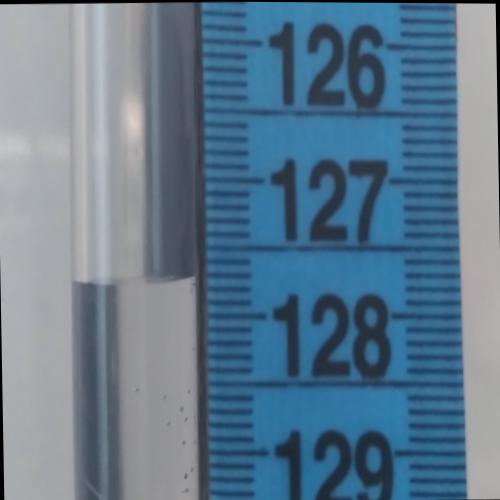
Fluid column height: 127.7 cm